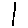
Label: line